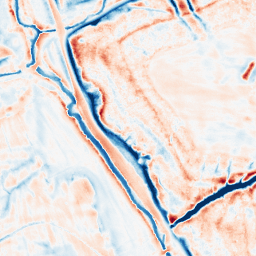
Category: edge_preserving
Decomposition family: bilateral
Decomposition parameters: d: 21
sigma_color: 150
sigma_space: 25
Upsampling method: sinc_hamming
Upsampling parameters: scale: 8
kernel_size: 16
Upsampling scale: 8